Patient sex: M
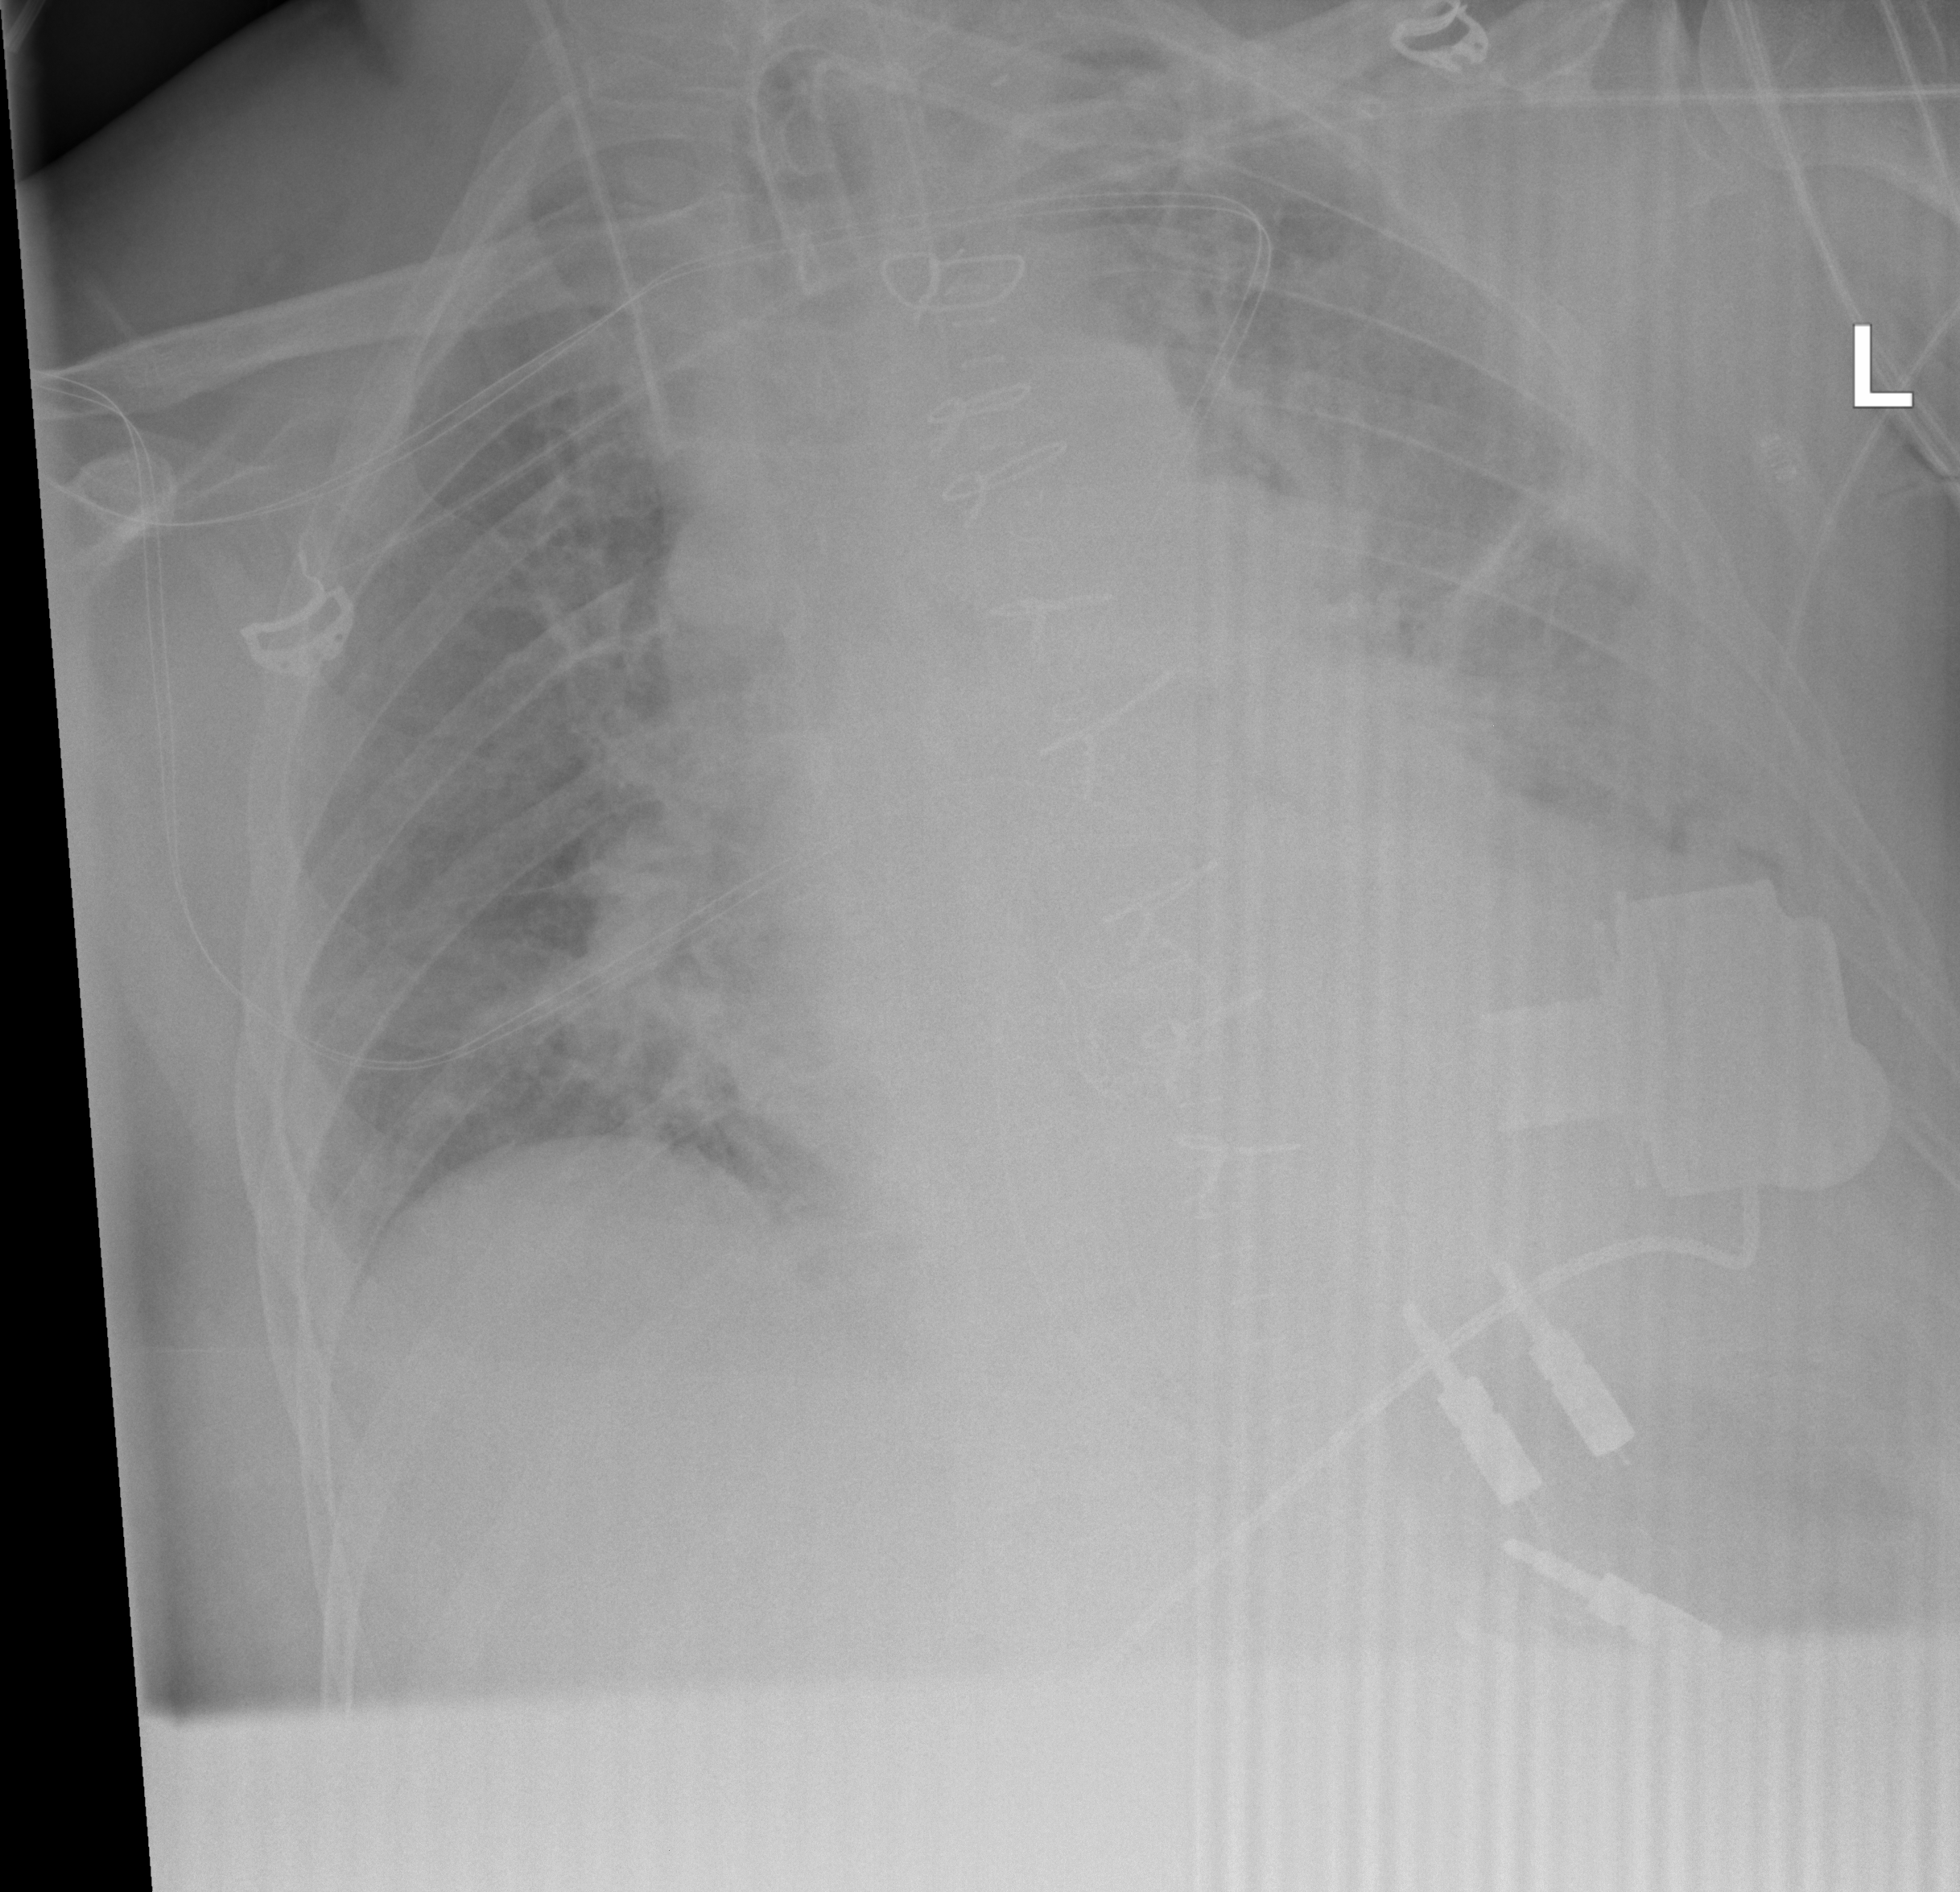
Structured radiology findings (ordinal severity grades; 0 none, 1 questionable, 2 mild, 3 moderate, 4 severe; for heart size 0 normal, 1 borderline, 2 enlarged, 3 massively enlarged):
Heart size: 2
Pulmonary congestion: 2
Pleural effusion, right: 0
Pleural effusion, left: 2
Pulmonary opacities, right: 2
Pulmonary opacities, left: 0
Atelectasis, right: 0
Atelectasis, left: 2